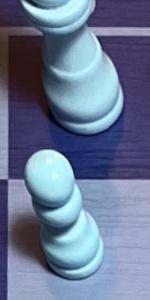
Label: Pawn_White